Field crop: maize
Growth stage: 2
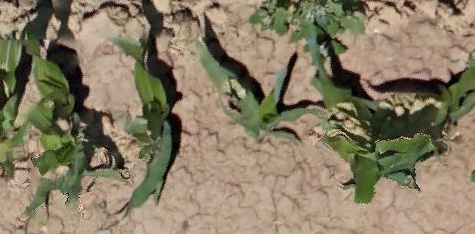
Species: maize